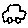
Label: car